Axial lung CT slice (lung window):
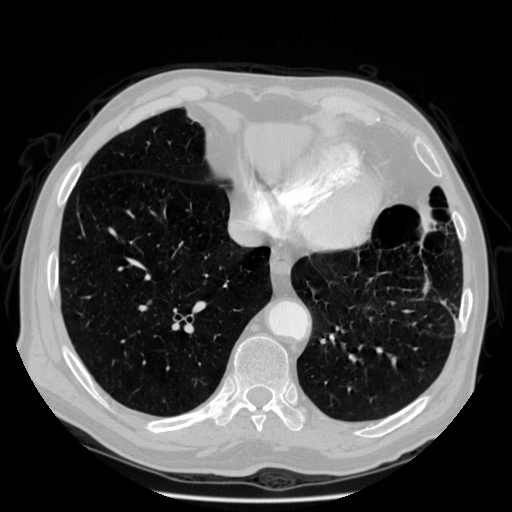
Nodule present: no